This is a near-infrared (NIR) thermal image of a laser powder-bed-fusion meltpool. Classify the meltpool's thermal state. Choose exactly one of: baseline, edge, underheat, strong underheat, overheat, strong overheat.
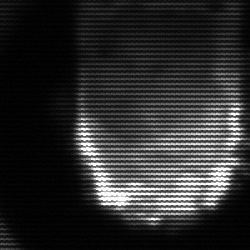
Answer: baseline